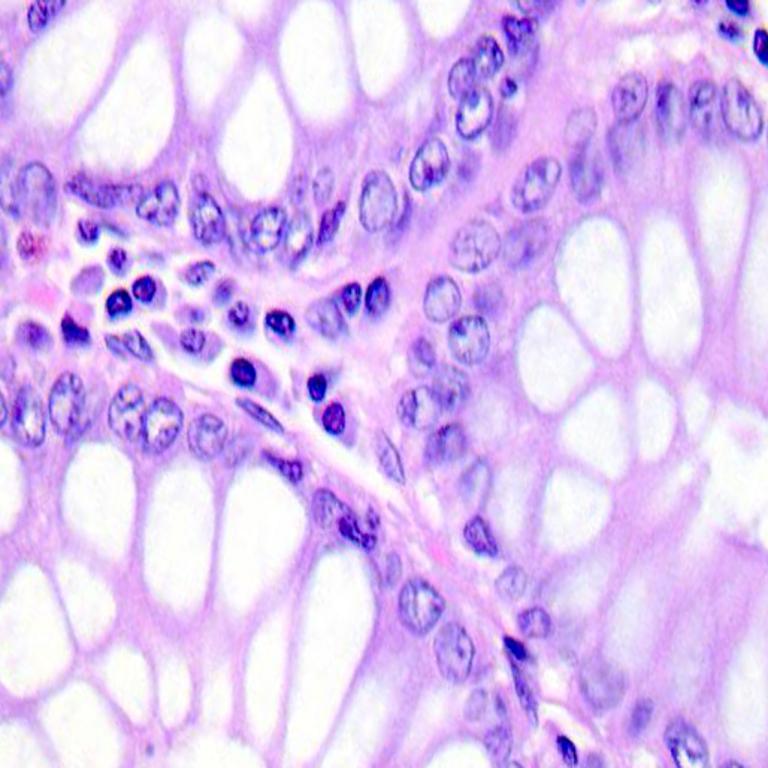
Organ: colon
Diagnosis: benign